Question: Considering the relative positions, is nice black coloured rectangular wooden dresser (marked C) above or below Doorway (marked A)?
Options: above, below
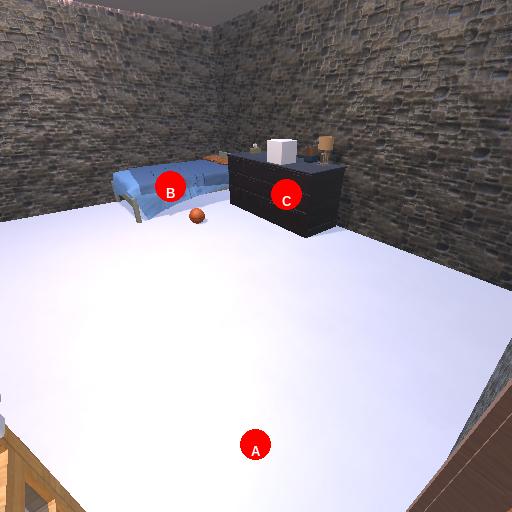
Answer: above